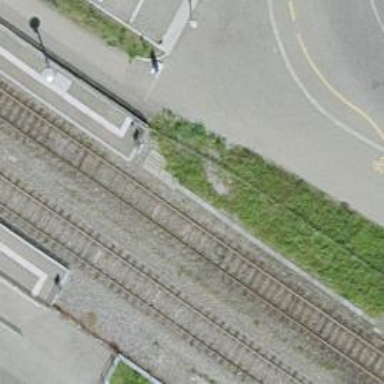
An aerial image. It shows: Platform edge at railway station.